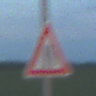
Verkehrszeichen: EinseitigVerengteFahrbahnRechts
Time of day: SunriseSunset
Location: Outdoor (Nature)
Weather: PartlyCloudy
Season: NotSpecified
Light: Natural